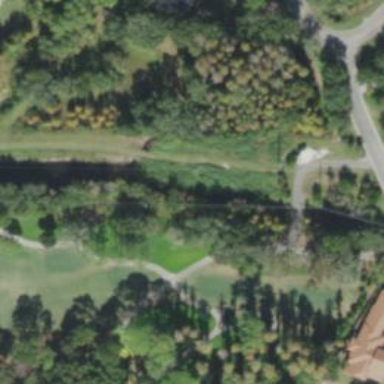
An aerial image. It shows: Path for golf carts.